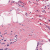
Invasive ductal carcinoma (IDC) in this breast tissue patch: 1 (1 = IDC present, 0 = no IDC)